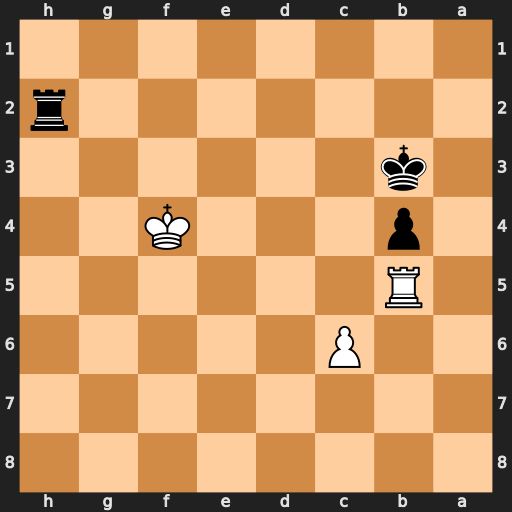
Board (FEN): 8/8/2P5/1R6/1p3K2/1k6/7r/8
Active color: b
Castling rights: -
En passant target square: -
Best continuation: Rc2 Rb6 Ka4 Ke4 Ka5 Rb8 Rxc6